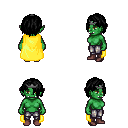
a pixel art fantasy rpg character, female body template, orc, green skin, yellow cape, metal pants, black bangs hairstyle, iron tiara, maroon shoes, four views (front, back, left, right), 2x2 character sprite sheet, small pixel art, hard edges, no anti-aliasing